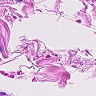
Metastatic tissue present: no